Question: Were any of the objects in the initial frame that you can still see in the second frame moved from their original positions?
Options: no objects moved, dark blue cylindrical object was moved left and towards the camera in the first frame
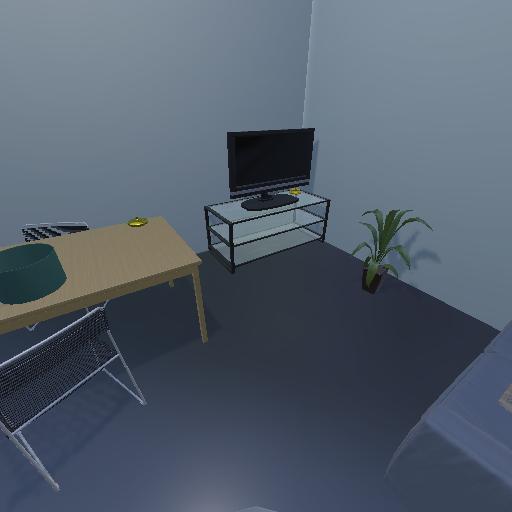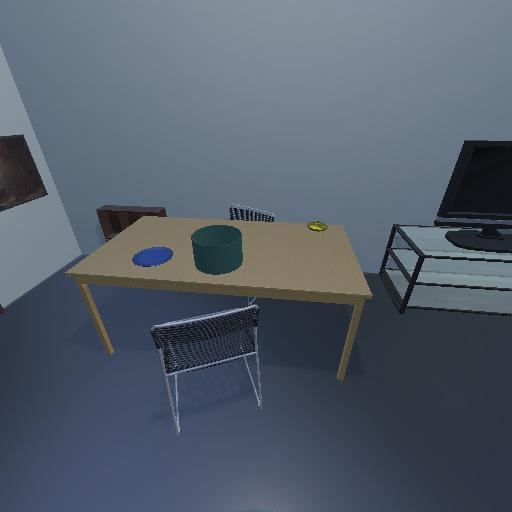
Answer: no objects moved